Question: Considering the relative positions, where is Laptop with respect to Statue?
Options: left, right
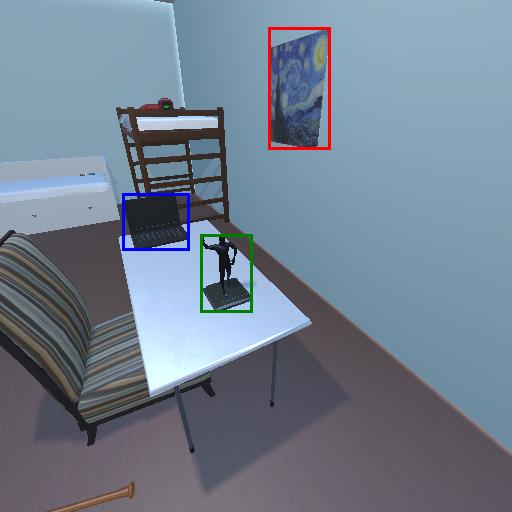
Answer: left